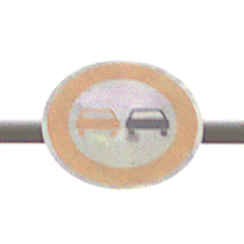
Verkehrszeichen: Ueberholverbot
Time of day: Midday
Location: Outdoor (Nature)
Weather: Overcast
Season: NotSpecified
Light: Natural